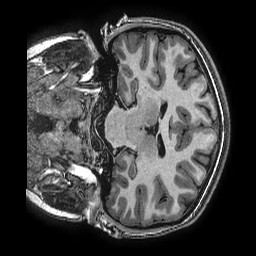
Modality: T1w
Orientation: coronal
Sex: female
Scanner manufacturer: ge
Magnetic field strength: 3 T
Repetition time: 0.0077 s
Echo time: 0.003436 s